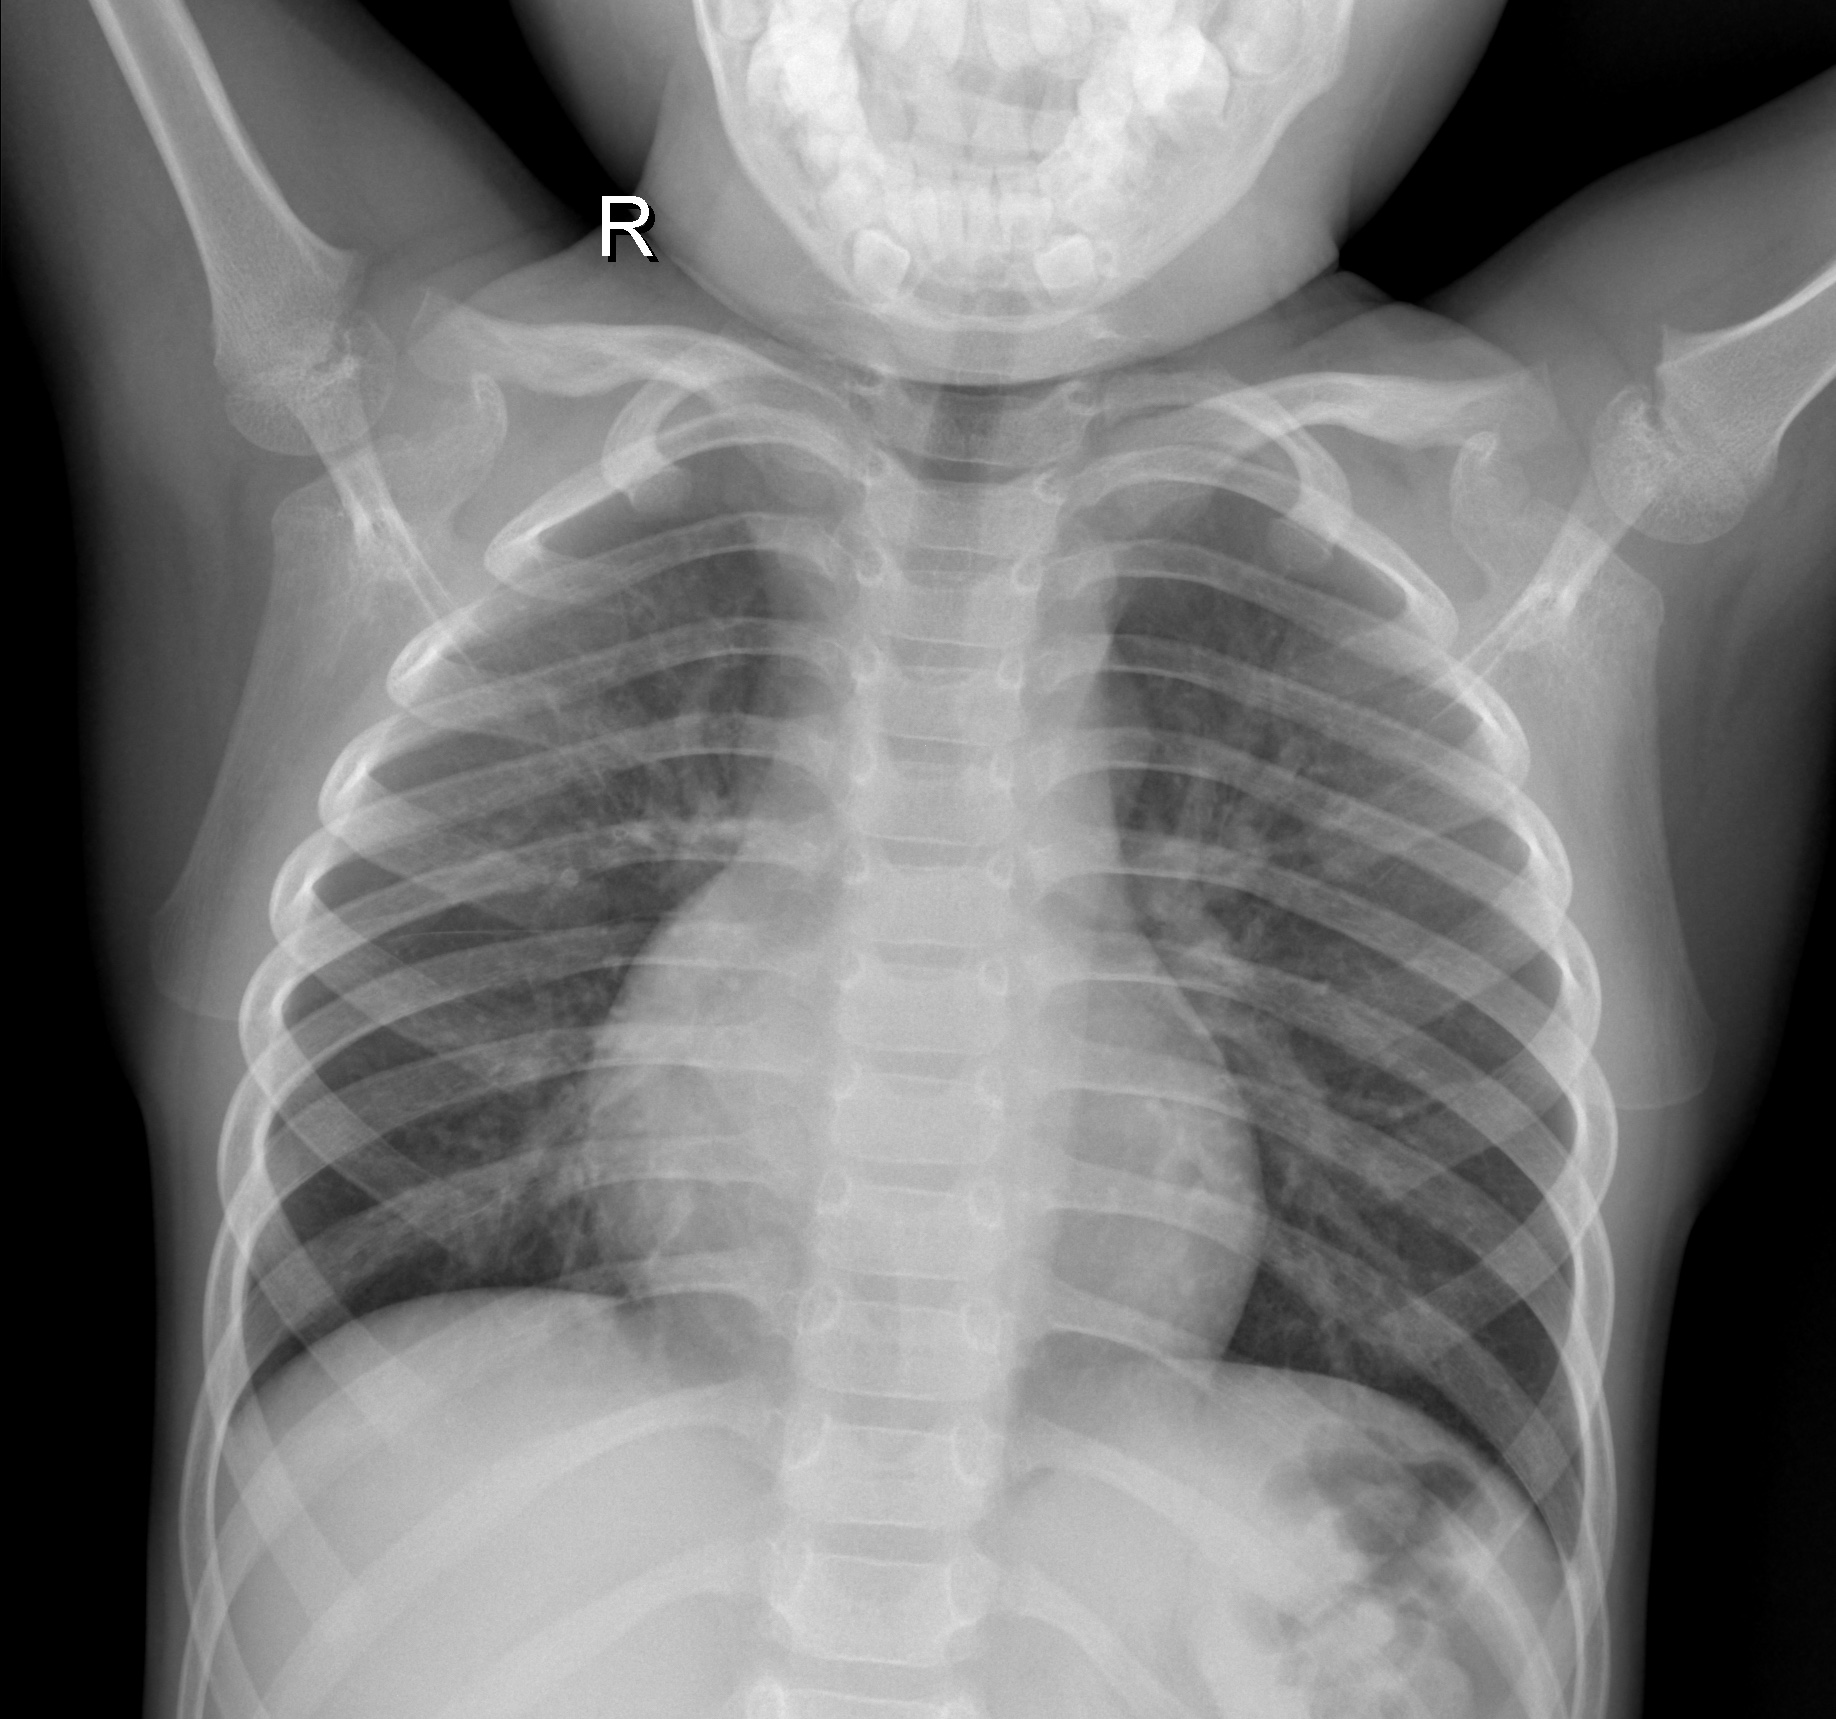
Diagnosis: NORMAL